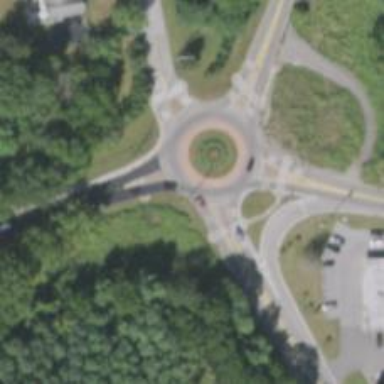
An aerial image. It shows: Tertiary road leading to roundabout.